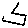
Label: zigzag